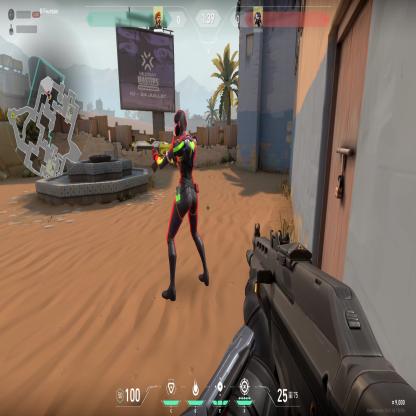
Label: enemy